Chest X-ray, AP view. Patient: 42 years old, sex F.
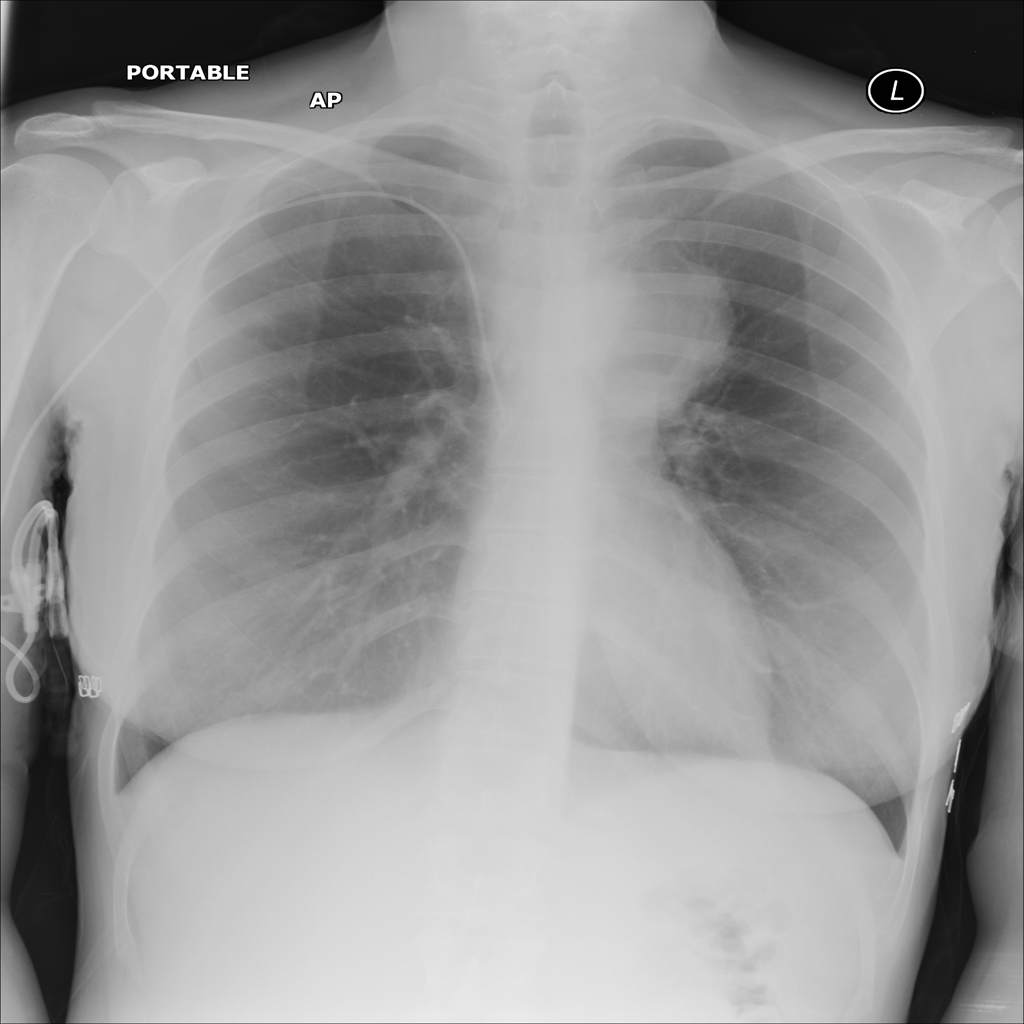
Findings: No Finding